Field crop: maize
Growth stage: 2
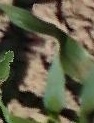
Species: maize